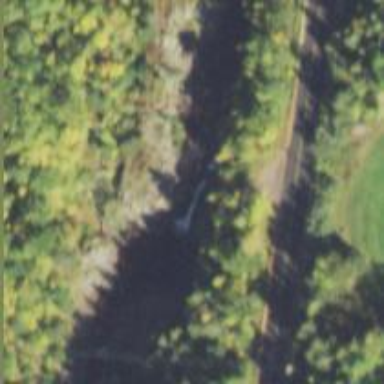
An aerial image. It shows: Beautiful waterfall.